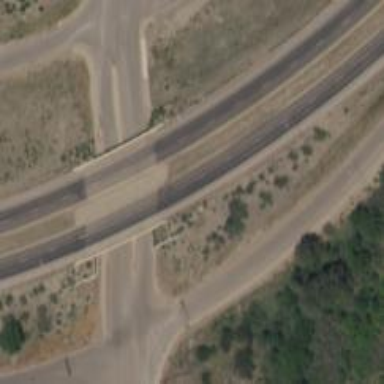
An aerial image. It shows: Expressway bridge with asphalt surface at the trunk highway level.